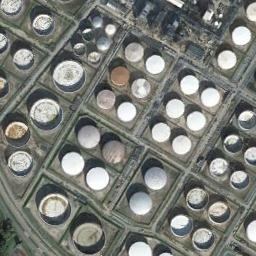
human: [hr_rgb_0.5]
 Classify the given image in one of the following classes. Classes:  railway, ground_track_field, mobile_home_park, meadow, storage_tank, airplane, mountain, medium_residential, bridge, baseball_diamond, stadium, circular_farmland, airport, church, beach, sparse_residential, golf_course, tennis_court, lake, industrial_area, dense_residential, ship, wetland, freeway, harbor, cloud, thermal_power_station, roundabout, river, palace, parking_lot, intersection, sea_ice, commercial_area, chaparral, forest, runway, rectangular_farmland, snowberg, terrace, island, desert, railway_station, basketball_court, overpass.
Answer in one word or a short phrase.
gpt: storage_tank